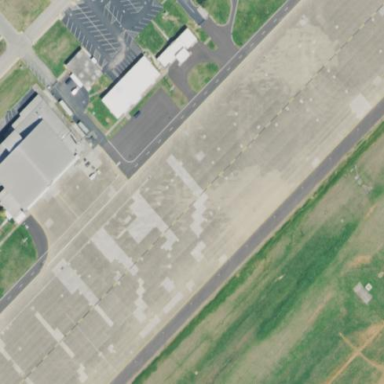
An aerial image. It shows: Apron at the airport with concrete surface.